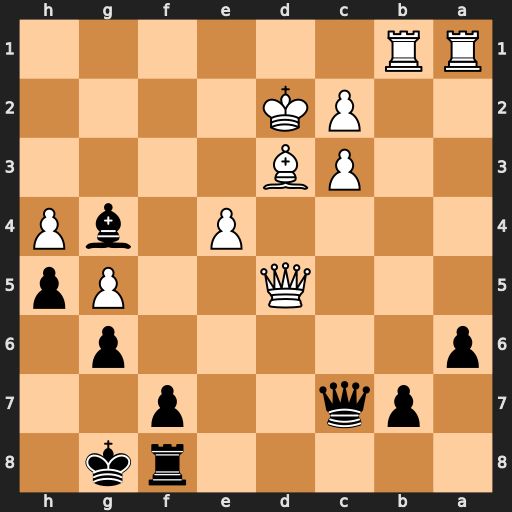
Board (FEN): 5rk1/1pq2p2/p5p1/3Q2Pp/4P1bP/2PB4/2PK4/RR6
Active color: b
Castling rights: -
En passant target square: -
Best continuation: Qf4+ Ke1 Qe3+ Be2 Qxe2#